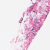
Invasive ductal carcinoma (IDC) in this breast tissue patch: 0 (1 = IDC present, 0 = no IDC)